Question: I have the following functional interface defined in Java.
'''
interface OnButtonSwitchedListener {
fun onButtonSwitched(isLogin: Boolean)
}
'''
Now, the problem is when I have to use this in Kotlin, I have to create an anonymous object to use this interface like so,
'''
binding.button.setOnButtonSwitched(object: OnButtonSwitchedListener{
override fun onButtonSwitched(isLogin: Boolean) {
binding.root
.setBackgroundColor(
ContextCompat.getColor(
this@AuthActivity,
if(isLogin) R.color.colorPrimary else R.color.lb_secondPage))
}
})
'''
However, the syntax is Java8 is a lot smarter,
'''
binding.button.setOnButtonSwitched(isLogin -> {
binding.root
.setBackgroundColor(
ContextCompat.getColor(
this,
isLogin ? R.color.colorPrimary : R.color.secondPage));
})
'''
Is there any way, I can write similar lambda expression in Kotlin too?
I tried the following but it throws an error shown in the inset image.
'''
setOnButtonSwitched{isLogin -> {binding.root
.setBackgroundColor(
ContextCompat.getColor(
this@AuthActivity,
if(isLogin) R.color.colorPrimary else R.color.lb_secondPage))}}
'''

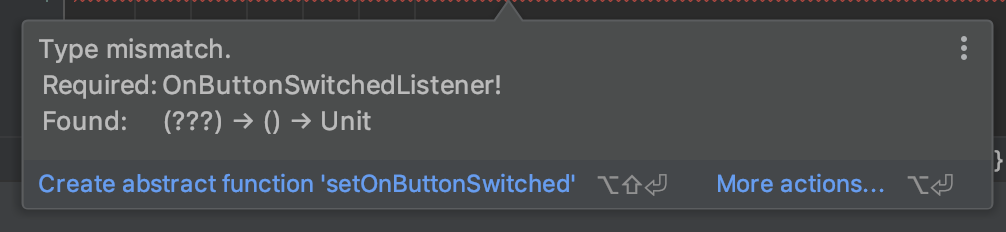
Answer: <URL>, until then you have to manually implement the interface and override the function for now.
They'll look the same as a normal lambda:
'''
binding.button.setOnButtonSwitched{ isLogin ->
...
}
'''
---
If you use these too often, then try creating a utility function for now:
'''
fun OnButtonSwitchedListener(block: (Boolean) -> Unit) =
object : OnButtonSwitchedListener {
override fun onButtonSwitched(isLogin: Boolean) {
block(isLogin)
}
}
'''
Now you can call like this:
'''
binding.button.setOnButtonSwitched(OnButtonSwitchedListener { isLogin ->
... // your code
})
'''